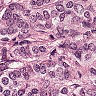
Metastatic tissue present: yes